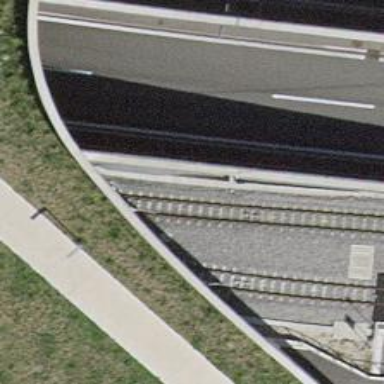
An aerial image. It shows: Tunnel with electrified light rail tracks. The tunnel serves as siding with one track and contact line for electricity.